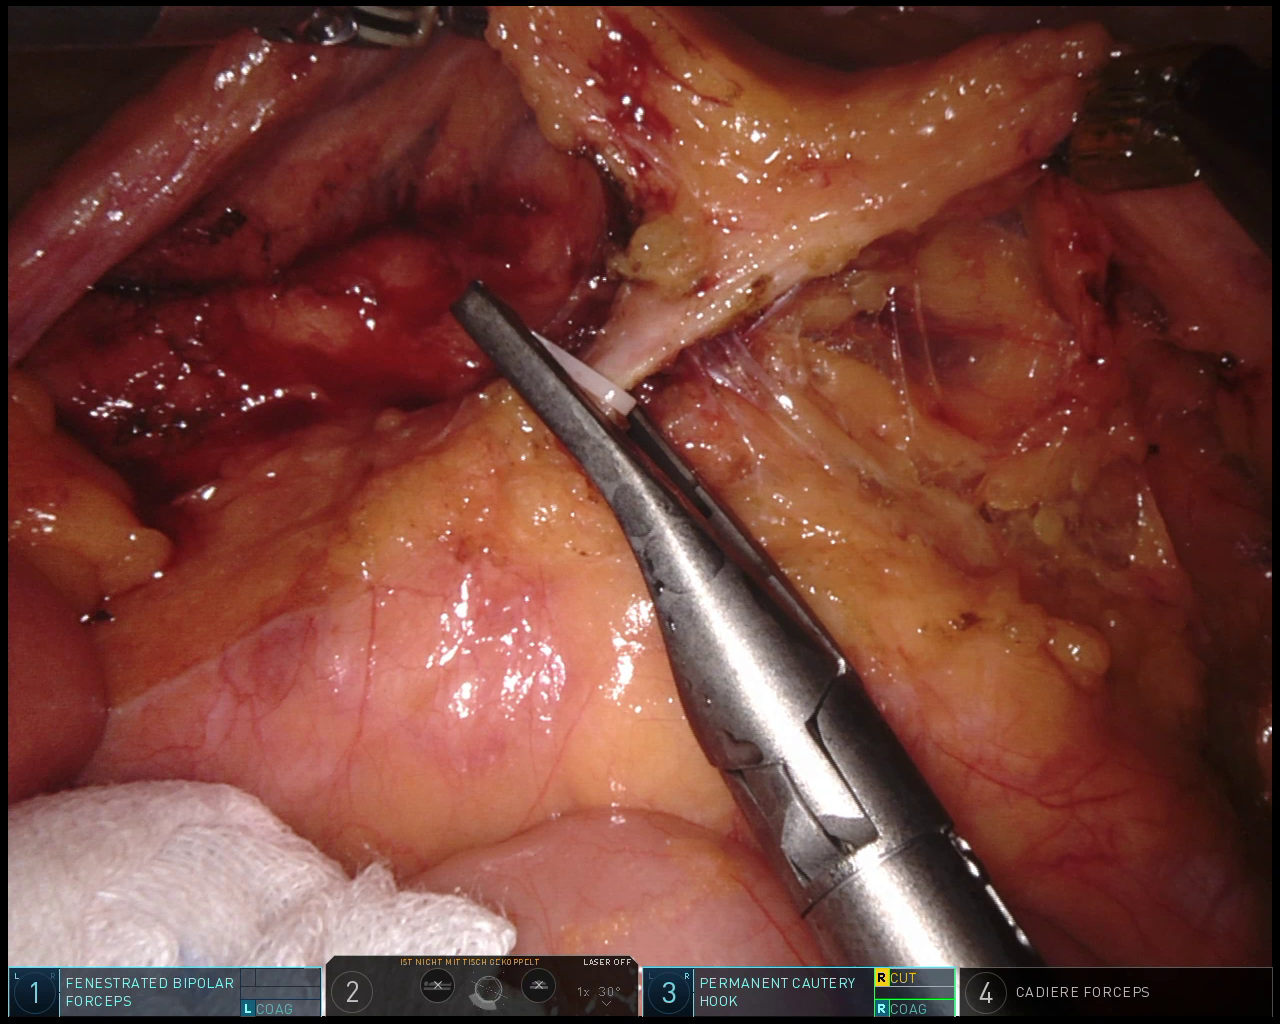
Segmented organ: small_intestine
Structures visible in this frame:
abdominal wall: no
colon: no
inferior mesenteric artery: yes
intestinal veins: no
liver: no
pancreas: no
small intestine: yes
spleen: no
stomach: no
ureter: yes
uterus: no
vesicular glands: no